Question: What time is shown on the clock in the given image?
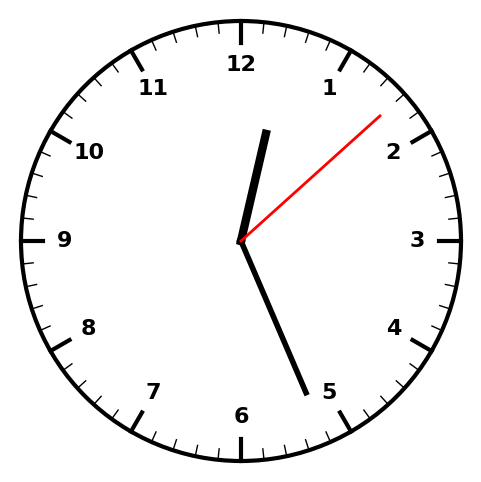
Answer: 12:26:08